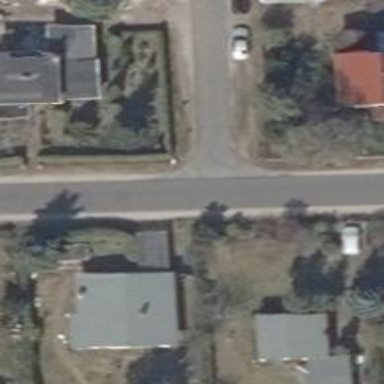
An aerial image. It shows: Residential road with asphalt surface and no sidewalk.